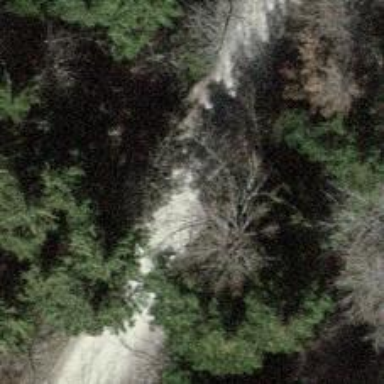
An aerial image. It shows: Unclassified road with gravel surface. The track type is grade2.